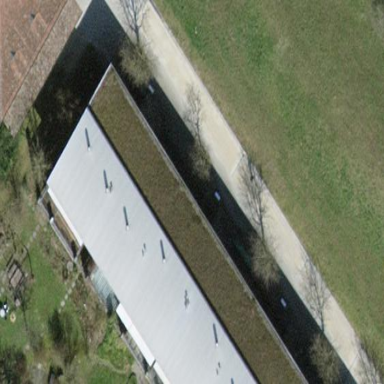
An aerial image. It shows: Flat-roofed building.